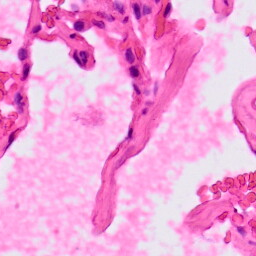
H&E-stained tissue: Lung